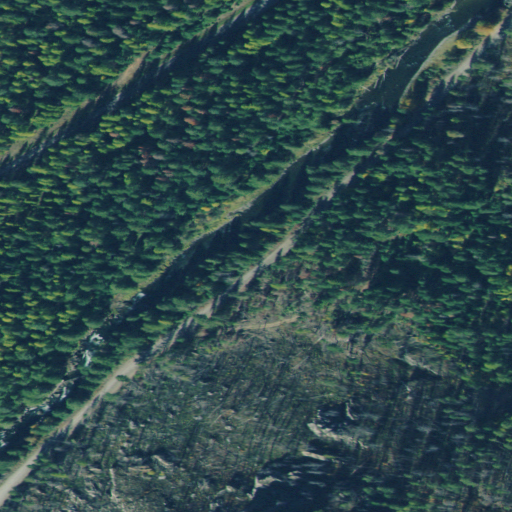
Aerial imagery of valley in Montana named Buckeye Canyon containing evergreen forest, shrub, and grassland